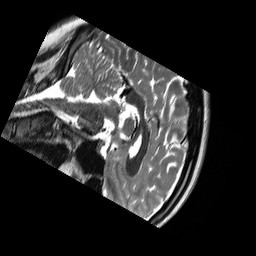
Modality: T2w
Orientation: sagittal
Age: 21
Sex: male